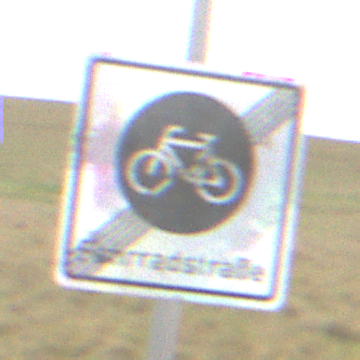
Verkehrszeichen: EndeFahrradstrasse
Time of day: Midday
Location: Outdoor (Nature)
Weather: PartlyCloudy
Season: NotSpecified
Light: Natural